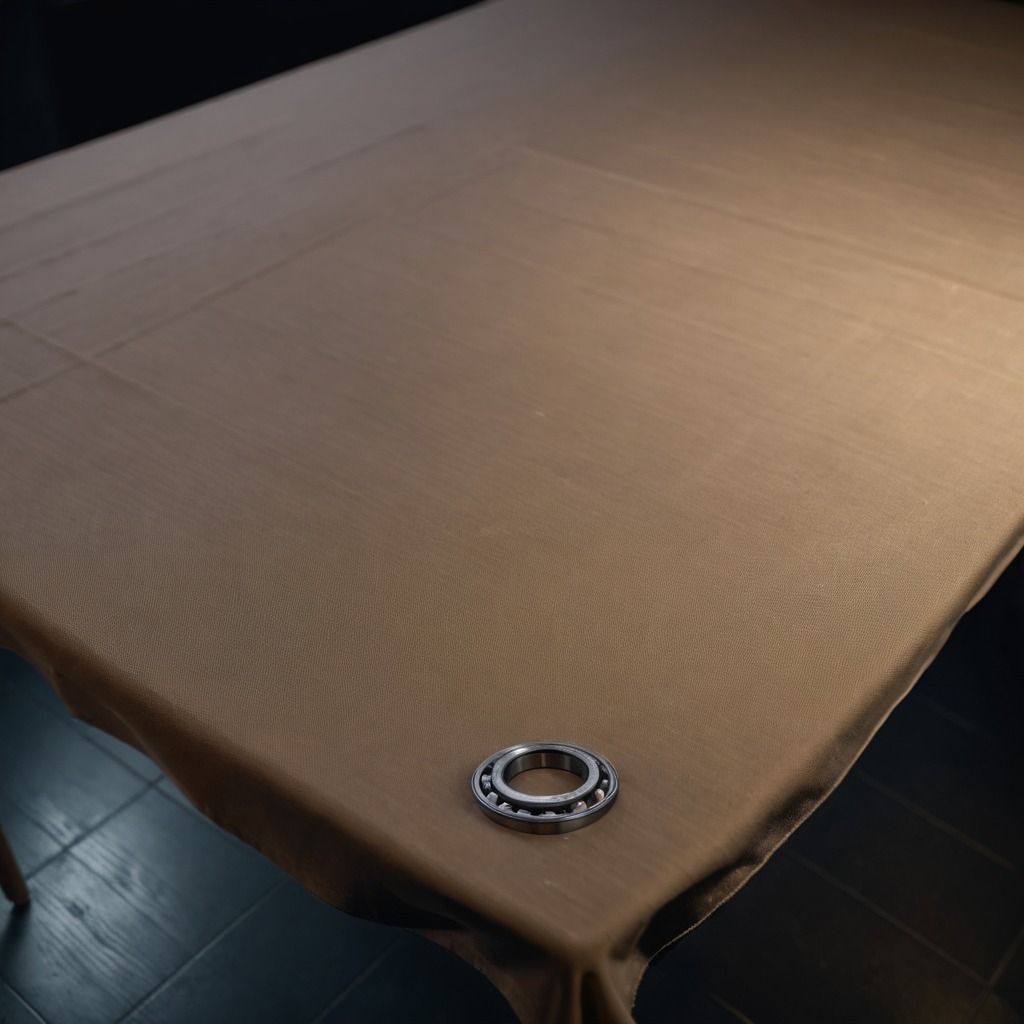
A metal ball bearing is lying on the wooden table.